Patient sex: M
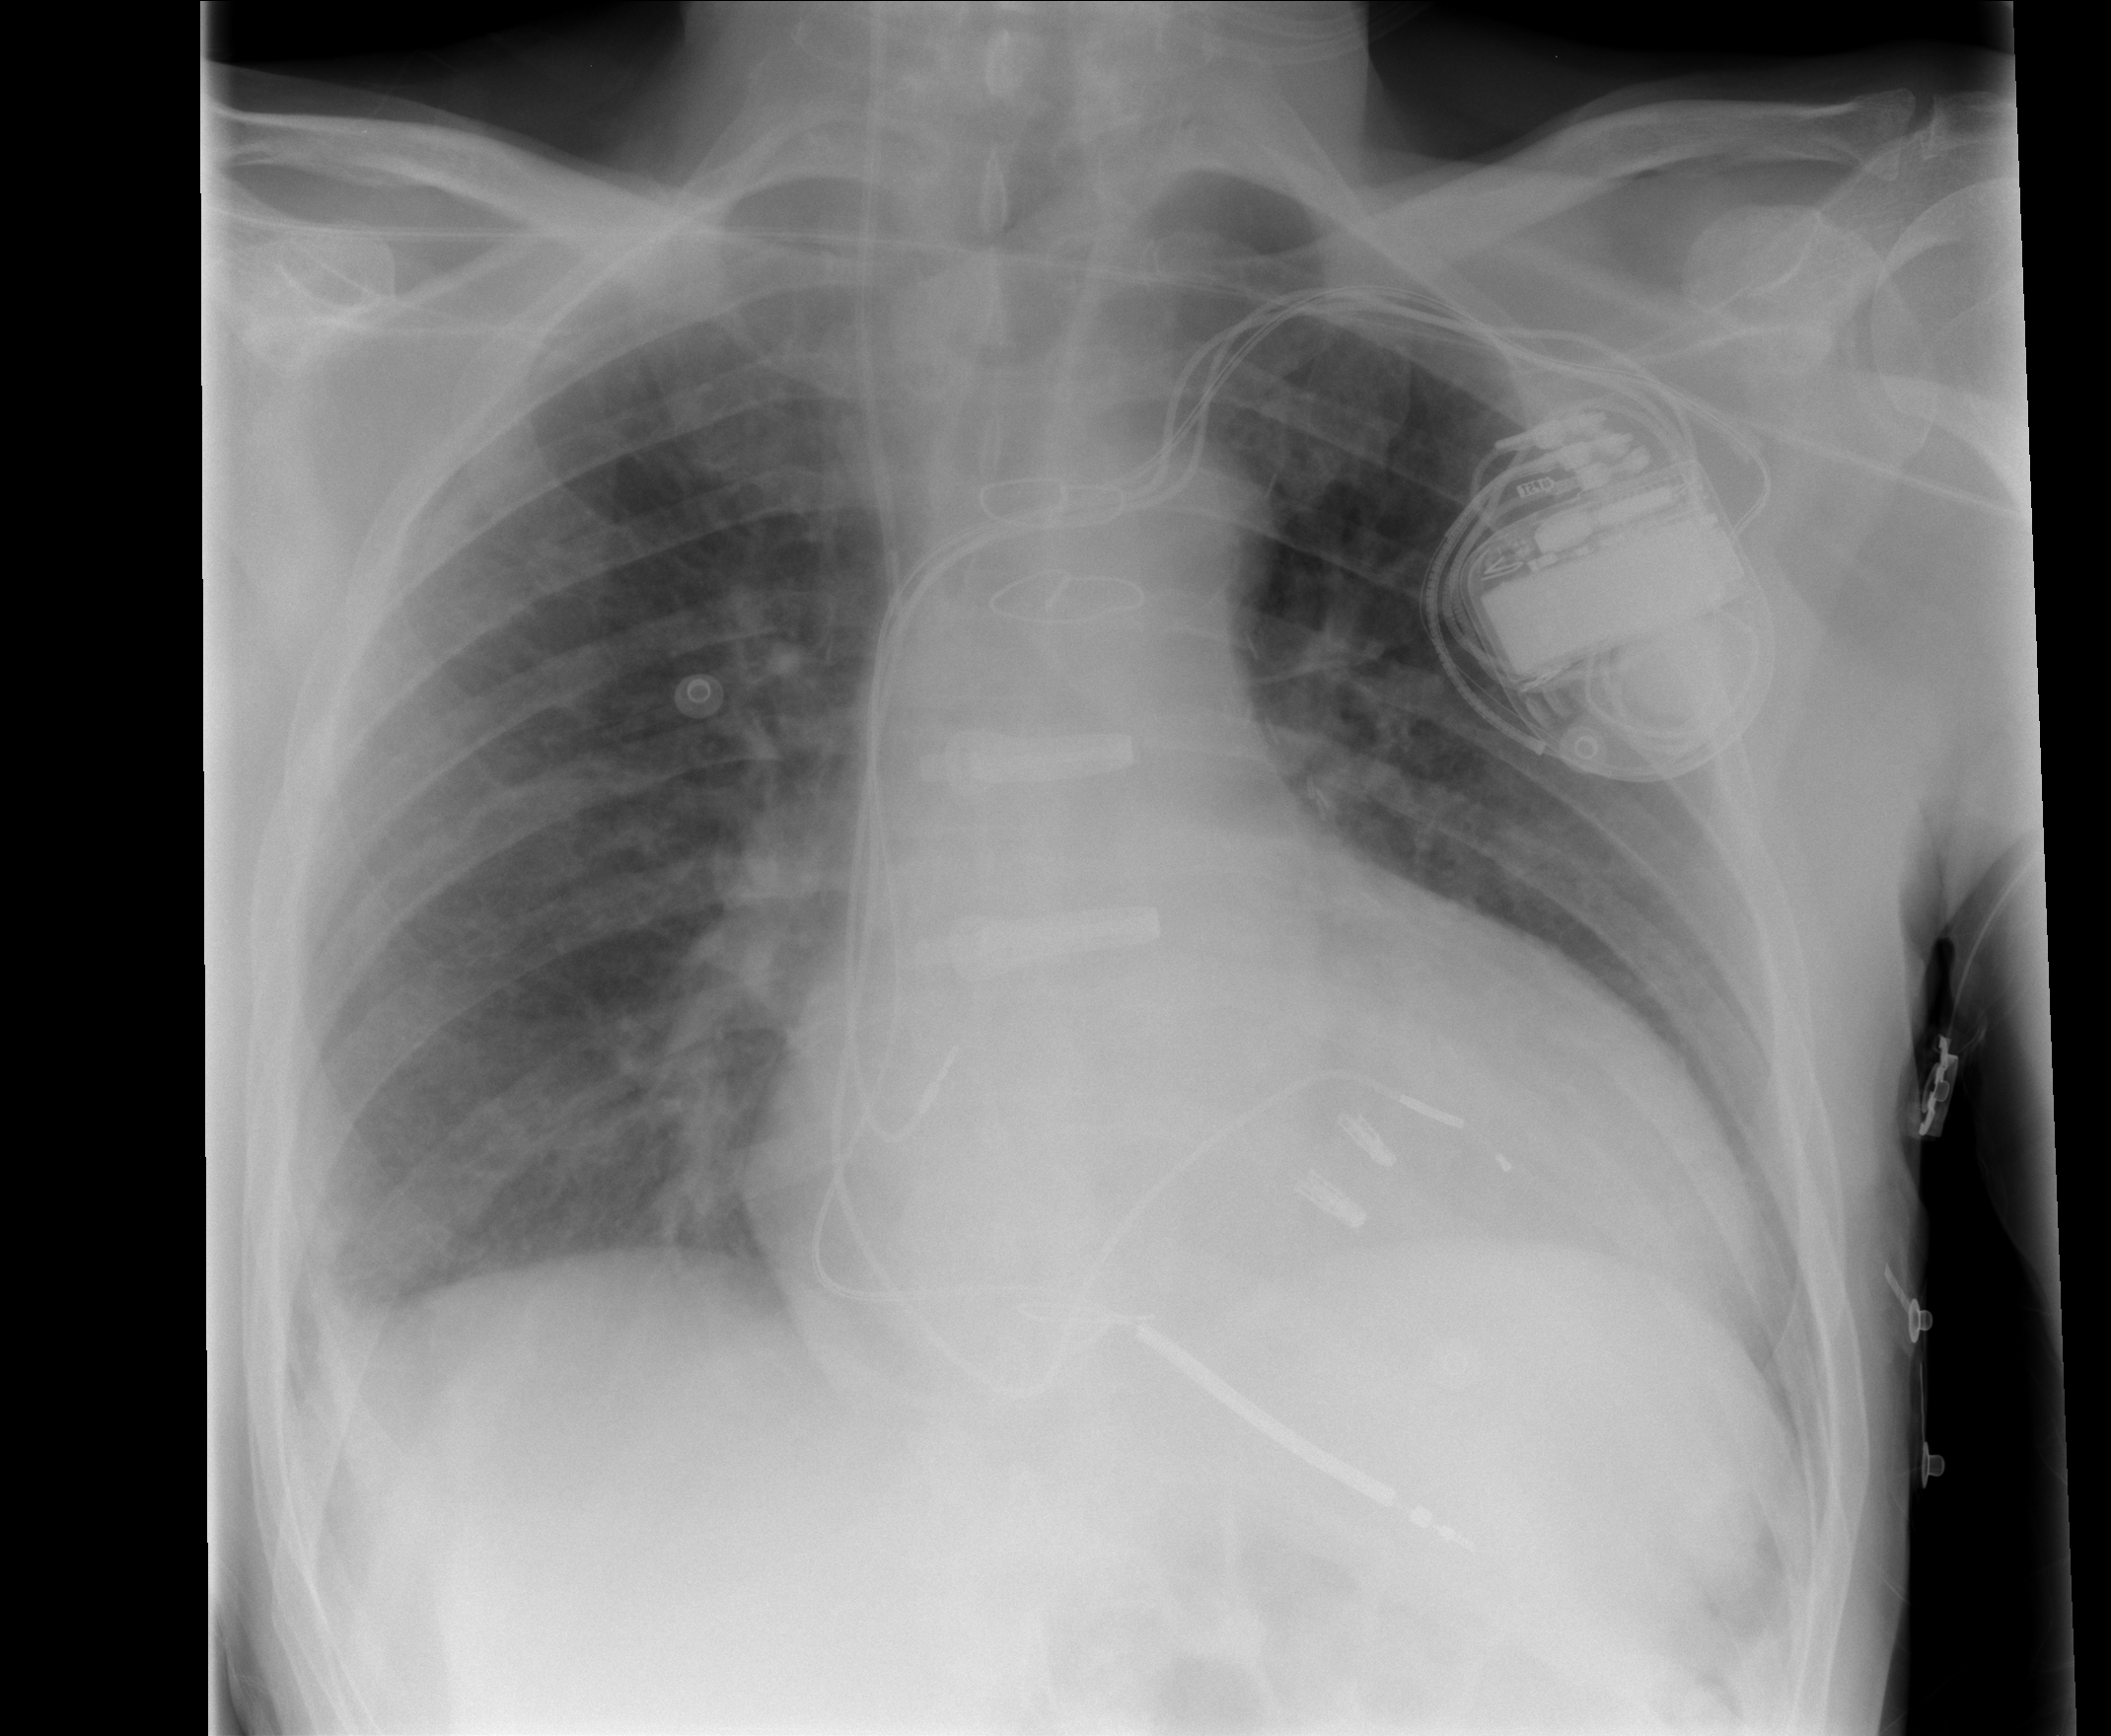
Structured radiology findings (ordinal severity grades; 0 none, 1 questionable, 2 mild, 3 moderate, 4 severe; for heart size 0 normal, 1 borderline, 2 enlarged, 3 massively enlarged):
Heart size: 2
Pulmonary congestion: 2
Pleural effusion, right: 0
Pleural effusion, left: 0
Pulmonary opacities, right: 0
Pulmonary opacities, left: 0
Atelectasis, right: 0
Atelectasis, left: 0